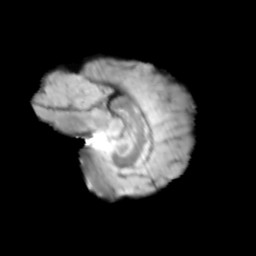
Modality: T2w
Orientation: sagittal
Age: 11
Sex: male
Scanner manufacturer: siemens
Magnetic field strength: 3 T
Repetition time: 3.8 s
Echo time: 0.07 s